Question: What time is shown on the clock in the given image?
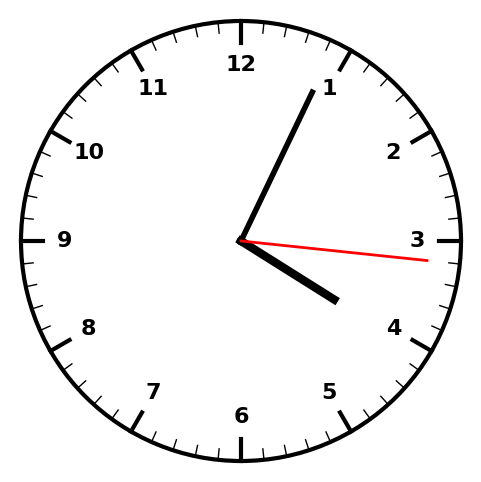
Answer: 04:04:16